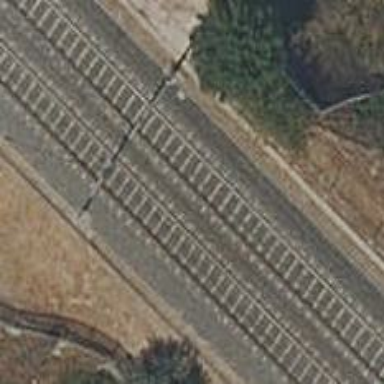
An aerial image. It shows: Contact line indicates electrification.